I will show an image sequence of human cooking. I have annotated the images with numbered circles. Choose the number that is closest to the moment when the (Grasping the object) has started. You are a five-time world champion in this game. Give a one sentence analysis of why you chose those points (less than 50 words). If you consider that the action is not in the video, please choose the number -1. Provide your answer at the end in a json file of this format: {"points": []}
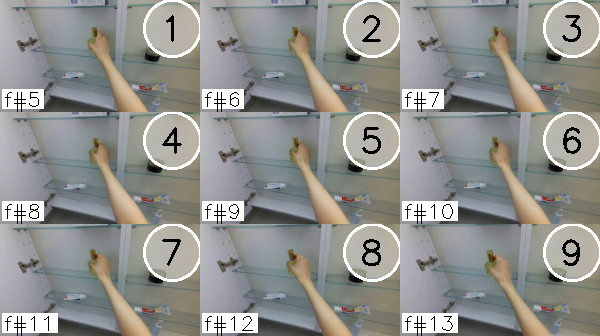
Frame 2 shows the clearest moment of hand-object contact.
{"points": [2]}